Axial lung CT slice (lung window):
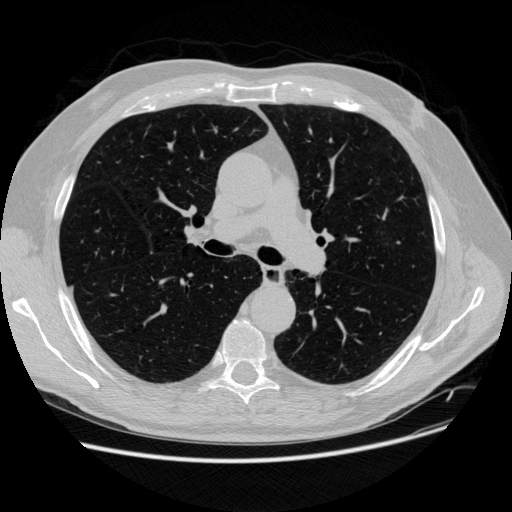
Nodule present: no